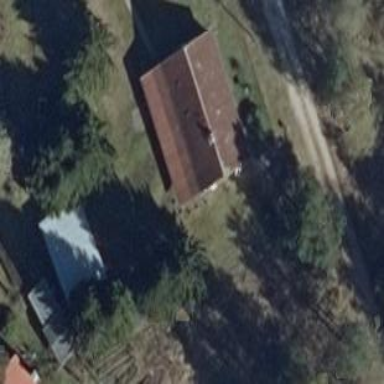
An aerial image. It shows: Simple and straightforward house.